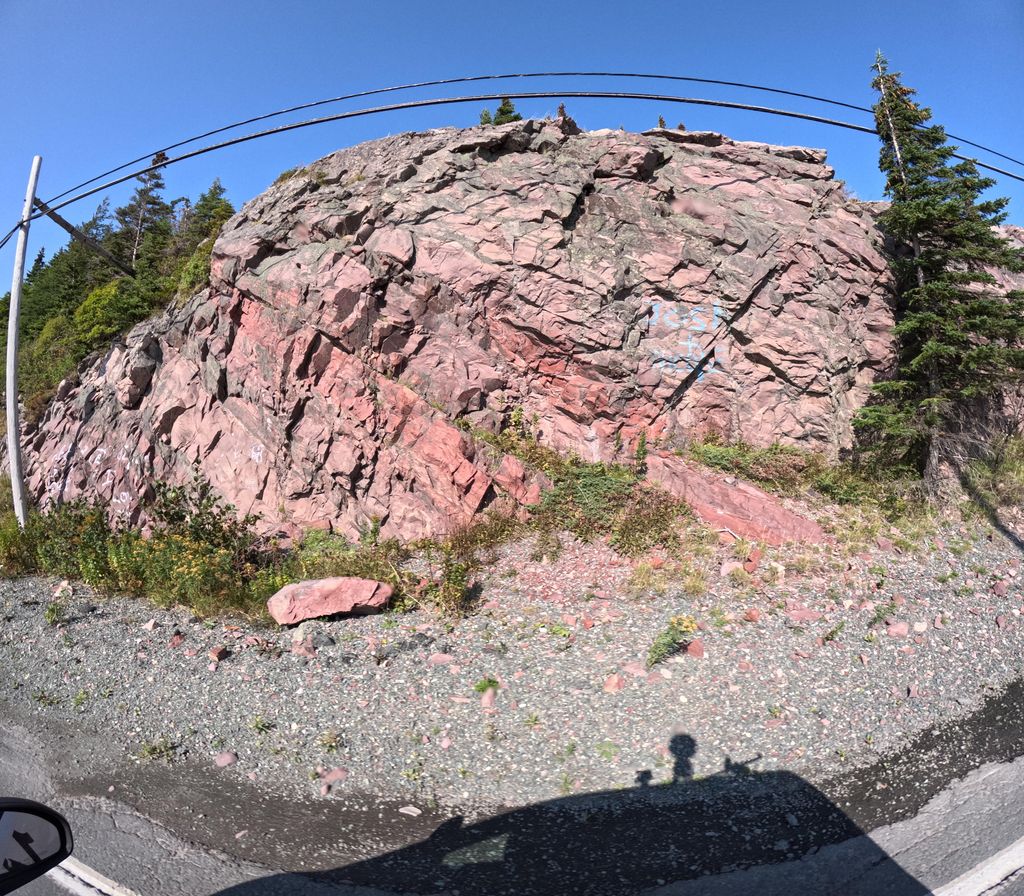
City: st_johns